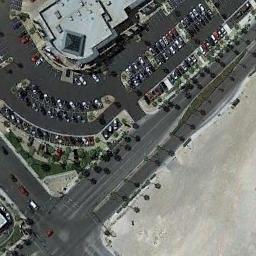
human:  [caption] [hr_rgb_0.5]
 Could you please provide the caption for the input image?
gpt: More than a half of the cars in the parking lot are black .

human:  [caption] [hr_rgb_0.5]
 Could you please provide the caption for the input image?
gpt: The parking lot is full of cars next to the building .

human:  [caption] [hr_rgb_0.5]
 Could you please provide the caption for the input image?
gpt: The parking lot has lots of neatly arranged cars and a clearing is next to the parking lot .

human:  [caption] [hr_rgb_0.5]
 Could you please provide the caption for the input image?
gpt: Many cars are in the parking lot .

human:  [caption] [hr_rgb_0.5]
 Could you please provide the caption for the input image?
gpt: There are many cars on the parking lot at the corner .